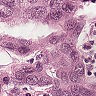
Metastatic tissue present: yes